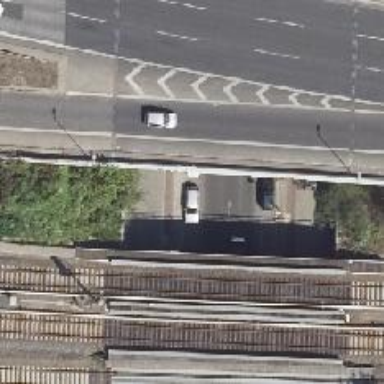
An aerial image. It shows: Tertiary road with asphalt surface. The road has sidewalks on both sides and cycle track.